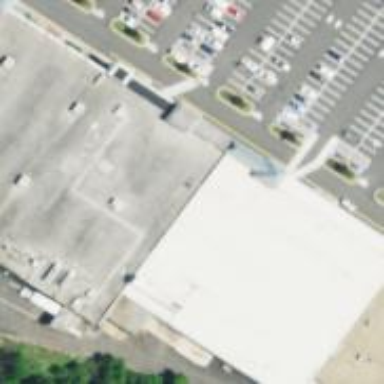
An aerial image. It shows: Supermarket.